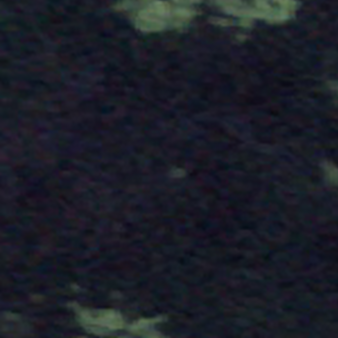
Label: other